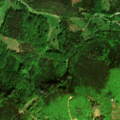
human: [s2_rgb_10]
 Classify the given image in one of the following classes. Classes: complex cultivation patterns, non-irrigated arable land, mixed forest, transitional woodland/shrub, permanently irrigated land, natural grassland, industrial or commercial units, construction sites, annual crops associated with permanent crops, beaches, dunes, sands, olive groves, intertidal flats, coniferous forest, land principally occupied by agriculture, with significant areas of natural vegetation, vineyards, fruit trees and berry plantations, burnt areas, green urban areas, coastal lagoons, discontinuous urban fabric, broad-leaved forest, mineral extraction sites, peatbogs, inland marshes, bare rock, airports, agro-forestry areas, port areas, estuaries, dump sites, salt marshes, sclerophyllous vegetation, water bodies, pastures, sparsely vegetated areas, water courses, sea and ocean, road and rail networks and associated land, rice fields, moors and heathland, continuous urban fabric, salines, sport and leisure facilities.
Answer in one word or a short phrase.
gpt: pastures, coniferous forest, mixed forest